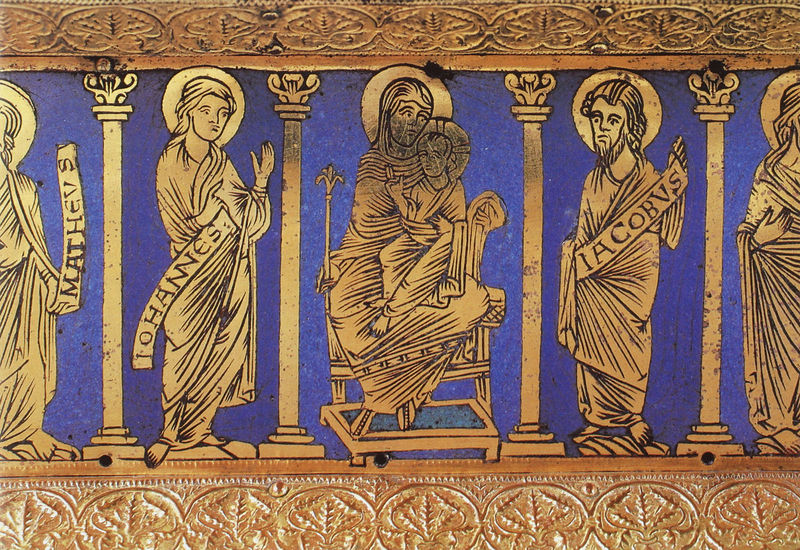
Titel: Tragaltar
Standort: Herstellungsort: Köln (EU - D - NRW)
Institution: Köln, Schnütgen-Museum
Schlagwörter: blau, männer, säule, ornament, bibel, johannes, gold, sessel, kind, thron, dekoration, dekor, verzierung, metall, messing, altar, fries, heiligenschein, voluten, jesus, volute, heilige, jünger, heilig, maria, madonna, jakob, matthäus, jakobus, limoges, verdun, mathäus, geiligenschein, matheus, klosterneuburg, lomoge, matthäu